Interaction volume radius: 10 \u00c5
Interaction volume height: 10 \u00c5
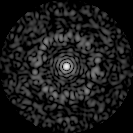
Disorder parameter: 0.8421